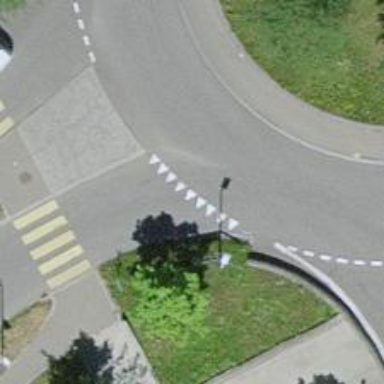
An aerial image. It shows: Road with "give way" sign.